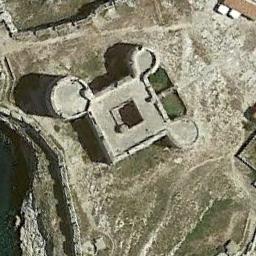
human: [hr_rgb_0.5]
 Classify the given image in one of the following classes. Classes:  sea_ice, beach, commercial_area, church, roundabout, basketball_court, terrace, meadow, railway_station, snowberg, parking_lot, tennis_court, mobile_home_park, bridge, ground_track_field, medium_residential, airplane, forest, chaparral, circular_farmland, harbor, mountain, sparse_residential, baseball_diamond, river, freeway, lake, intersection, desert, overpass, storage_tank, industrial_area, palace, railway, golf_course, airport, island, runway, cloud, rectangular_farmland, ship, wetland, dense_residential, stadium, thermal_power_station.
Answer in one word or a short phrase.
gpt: palace